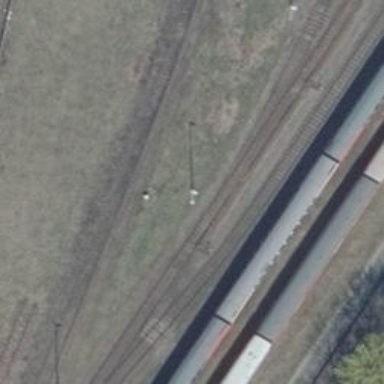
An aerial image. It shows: Railway switch.